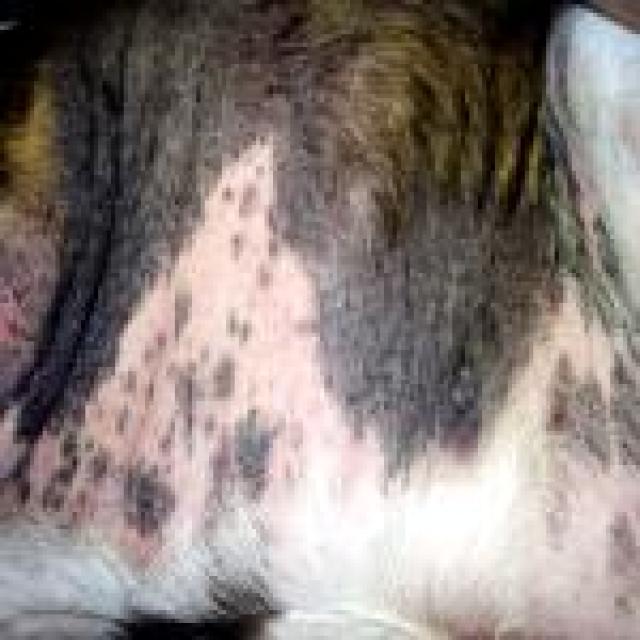
Canine fungal skin infection — characterized by alopecia, scaling, crusting, and circular lesions. Common agents include Malassezia and Candida species.